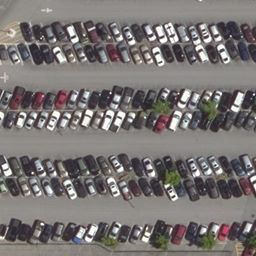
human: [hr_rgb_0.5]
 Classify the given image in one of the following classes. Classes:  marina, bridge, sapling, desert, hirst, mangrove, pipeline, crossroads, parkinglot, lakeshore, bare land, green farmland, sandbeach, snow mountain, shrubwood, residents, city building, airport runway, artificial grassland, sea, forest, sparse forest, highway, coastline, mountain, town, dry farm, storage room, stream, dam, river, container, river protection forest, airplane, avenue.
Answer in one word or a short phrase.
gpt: parkinglot